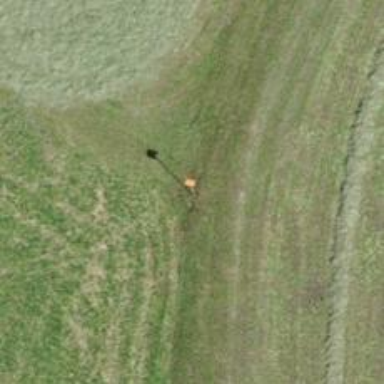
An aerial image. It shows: Aerial orange marker.